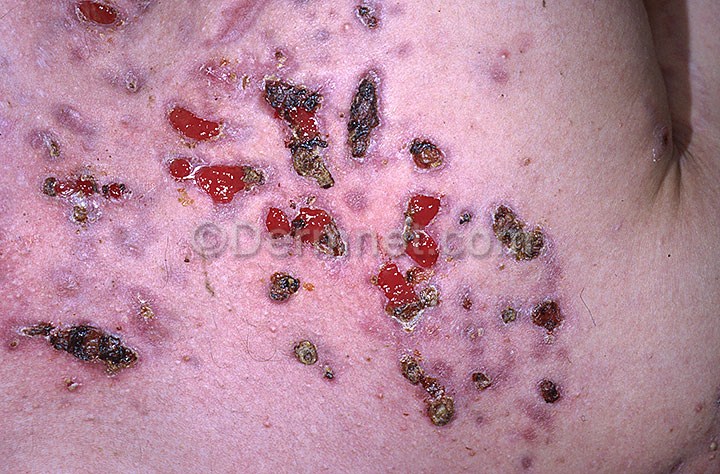
Disease: Acne and Rosacea Photos